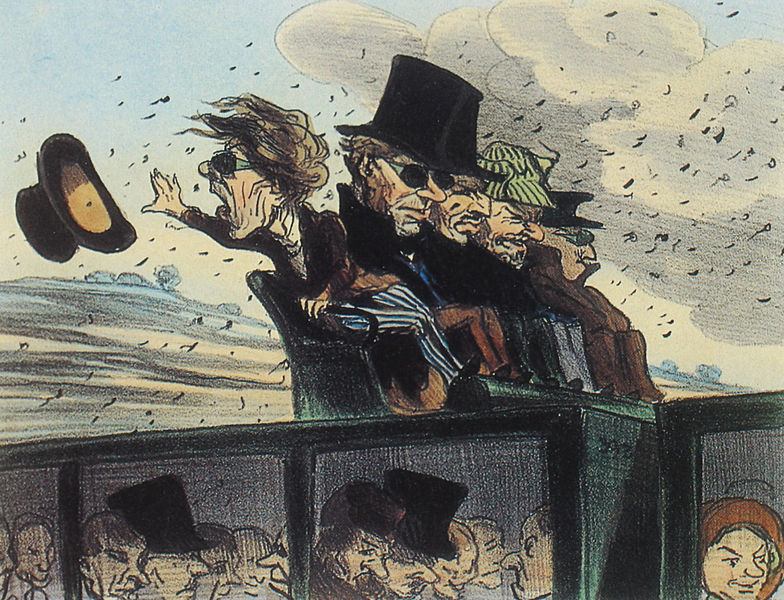
Titel: Gesichter der Eisenbahn. Freuden der Reisenden am Oberdeck
Künstler: Honoré Daumier
Institution: Wien, Graphische Sammlung Albertina
Schlagwörter: menschen, frau, hut, männer, zylinder, hose, mütze, wind, zug, kutsche, karikatur, gestreift, brille, cartoon, bahn, eisenbahn, fahrt, bus, karikattur